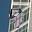
Label: 9